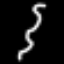
Label: squiggle